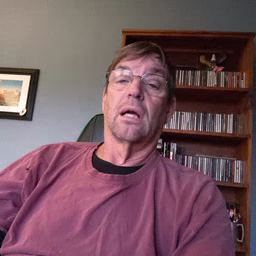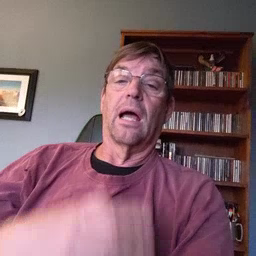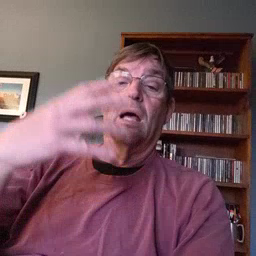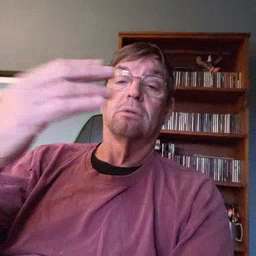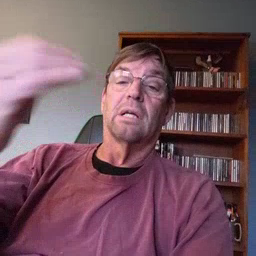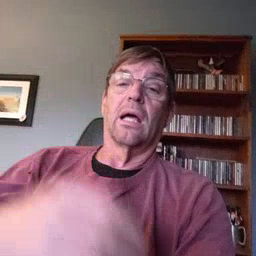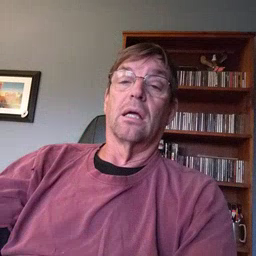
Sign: outside